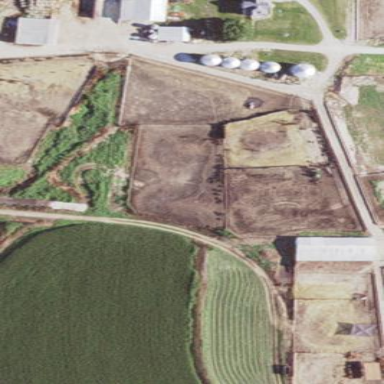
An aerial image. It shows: Farmyard area.